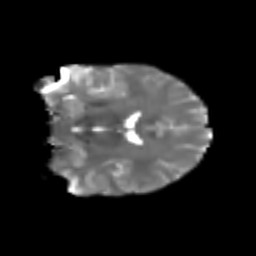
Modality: T2w
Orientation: coronal
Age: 23
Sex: male
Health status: healthy